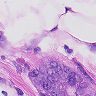
Metastatic tissue present: no